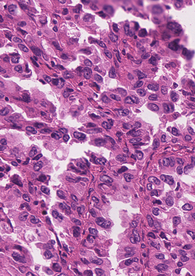
Tumor epithelial tissue: yes
Tumor-associated stroma tissue: no
Normal tissue: no